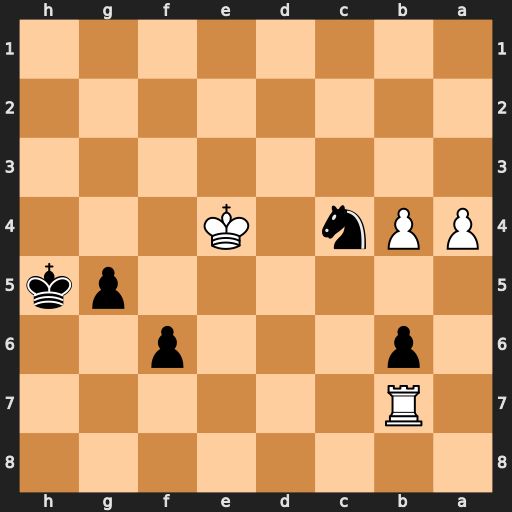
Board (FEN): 8/1R6/1p3p2/6pk/PPn1K3/8/8/8
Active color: b
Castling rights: -
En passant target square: -
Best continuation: Nd6+ Kd5 Nxb7